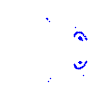
Particle: proton